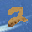
Label: 2